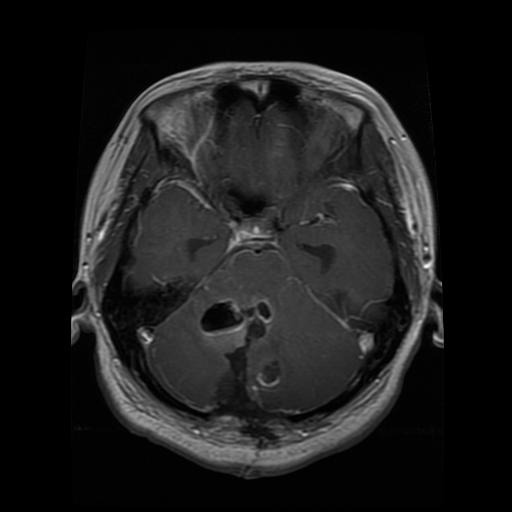
Label: glioma